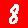
Digit: 8